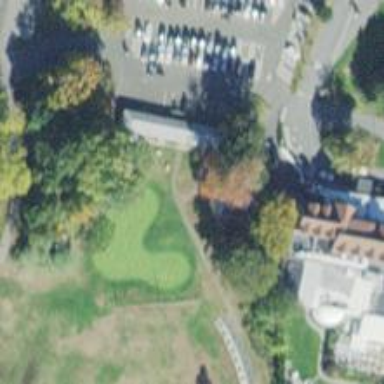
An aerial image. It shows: Service road used as golf cart path.